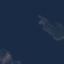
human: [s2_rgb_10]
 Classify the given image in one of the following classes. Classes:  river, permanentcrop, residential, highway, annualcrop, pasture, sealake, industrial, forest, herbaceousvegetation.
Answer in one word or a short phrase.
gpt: SeaLake